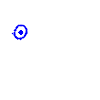
Particle: electron